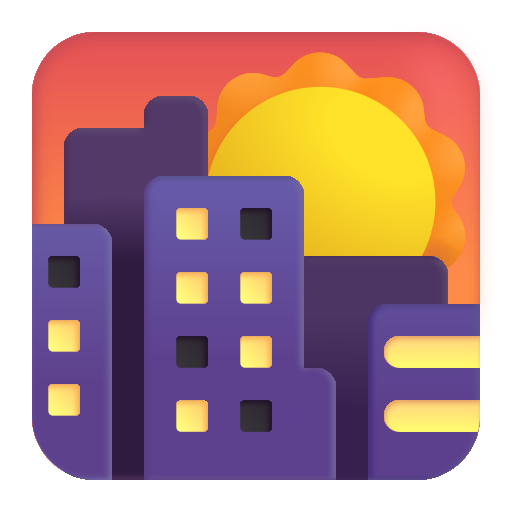
sunset color